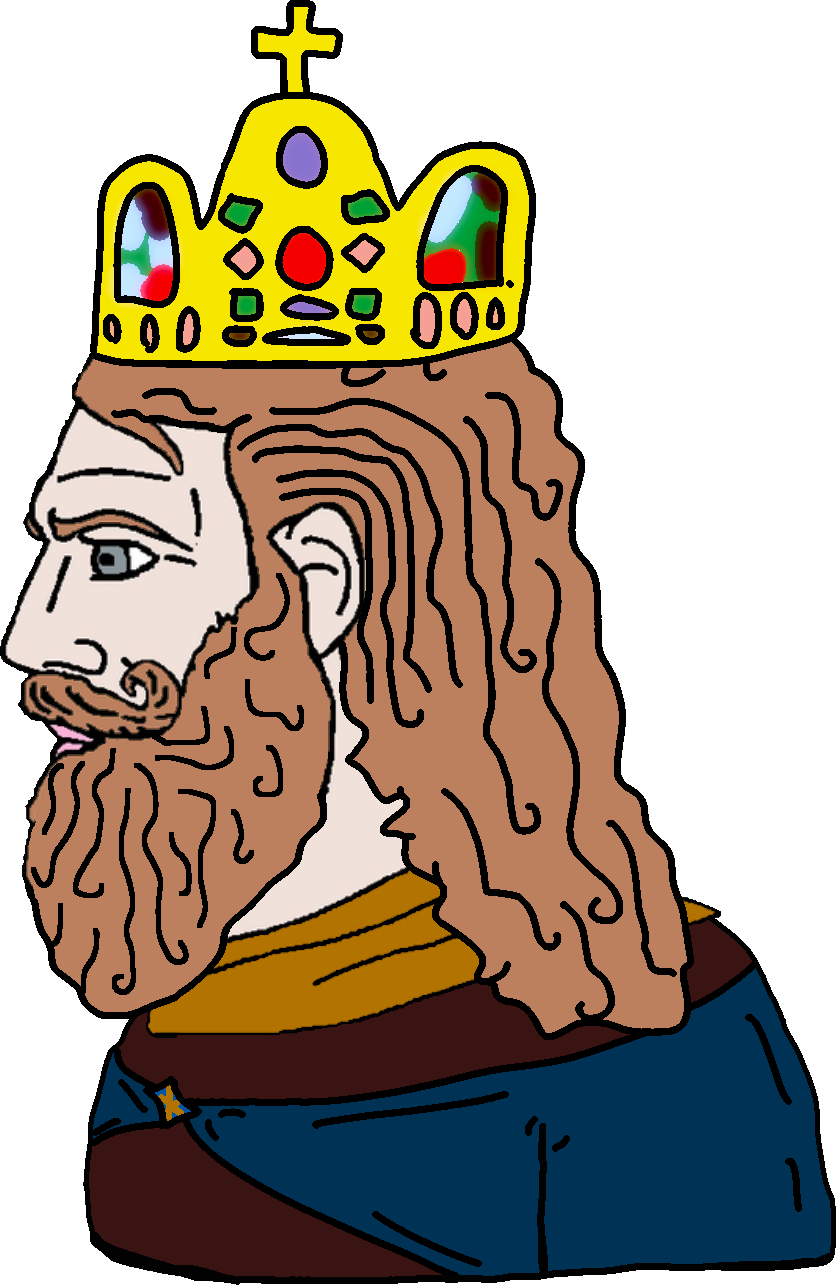
Label: 4_Yes_Chad